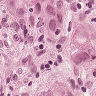
Metastatic tissue present: yes